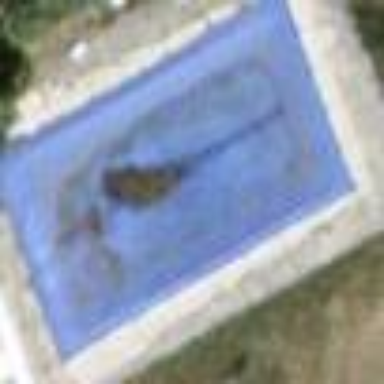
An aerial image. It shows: Swimming pool located in leisure land.